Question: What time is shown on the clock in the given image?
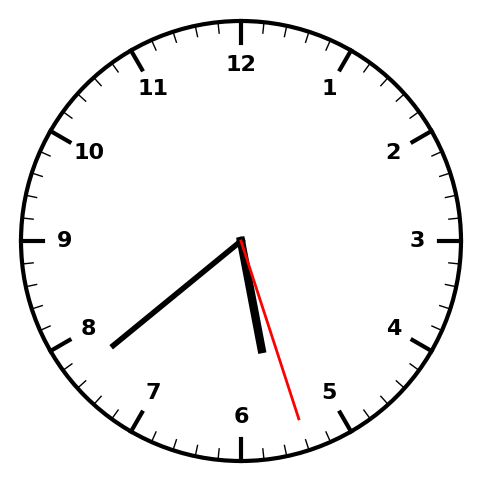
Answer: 05:38:27